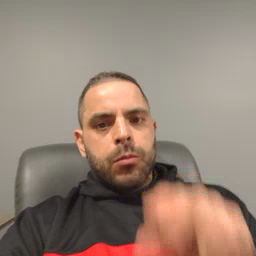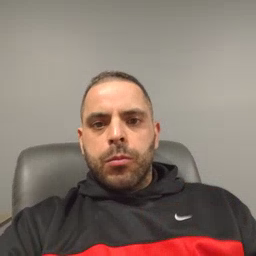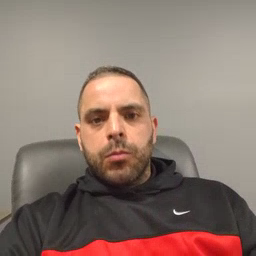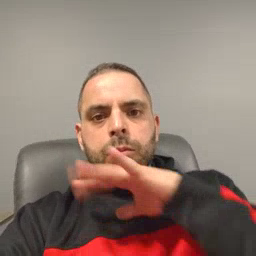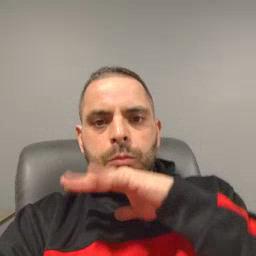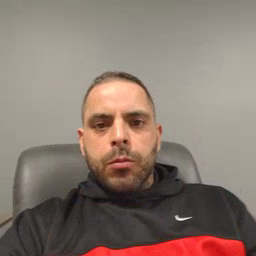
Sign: dirty